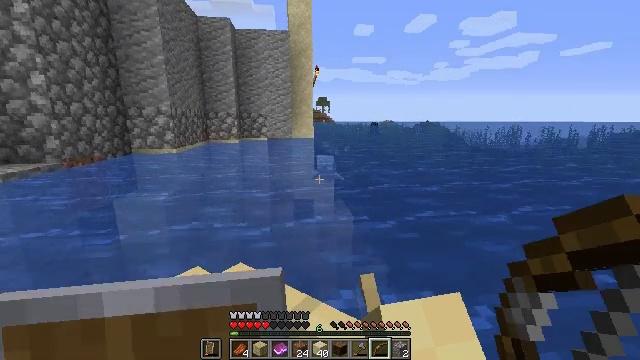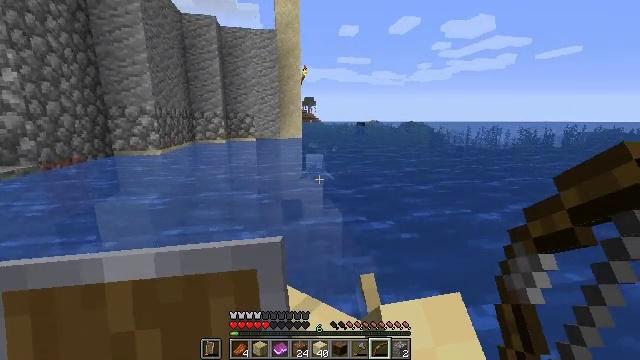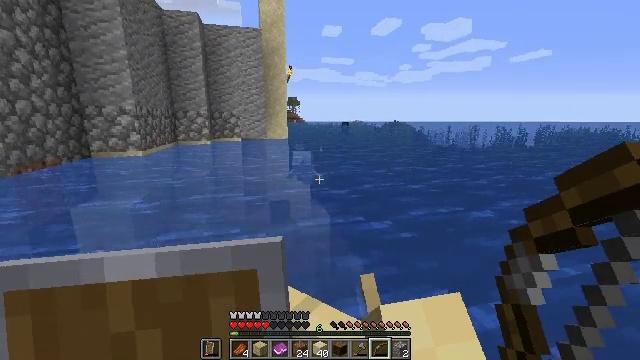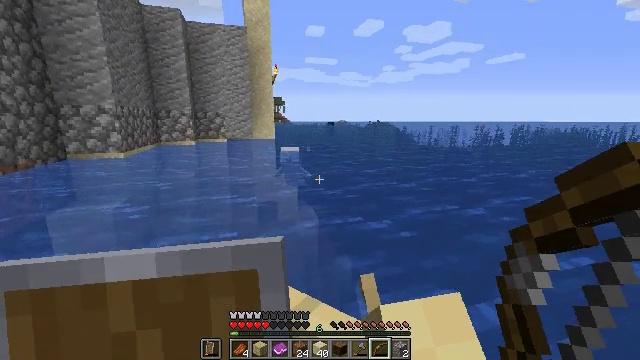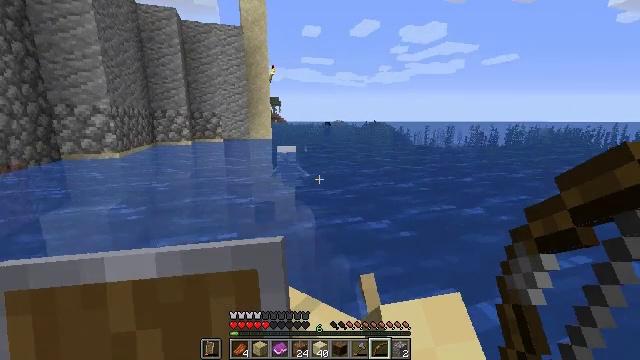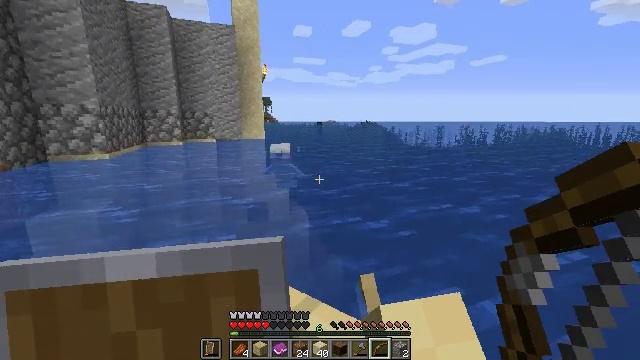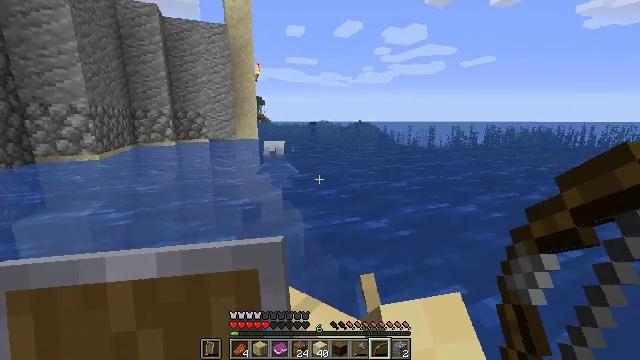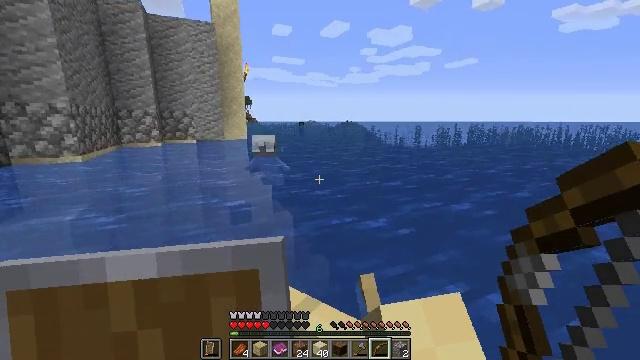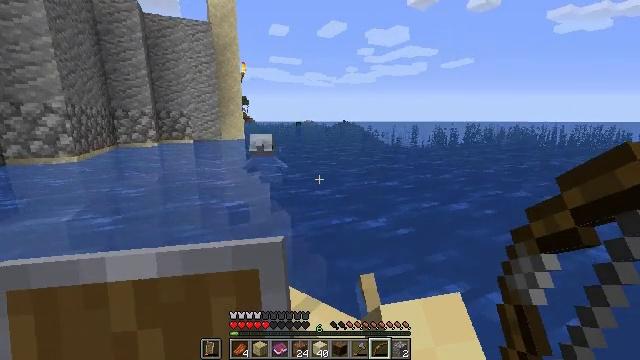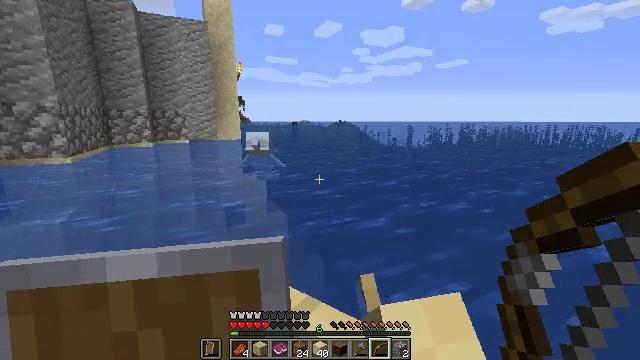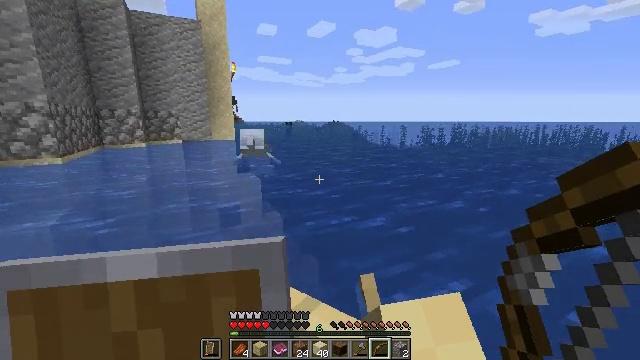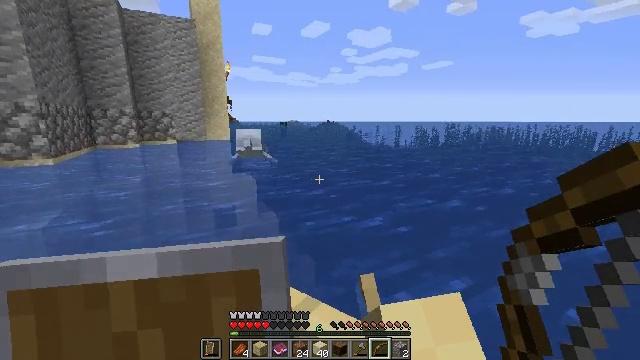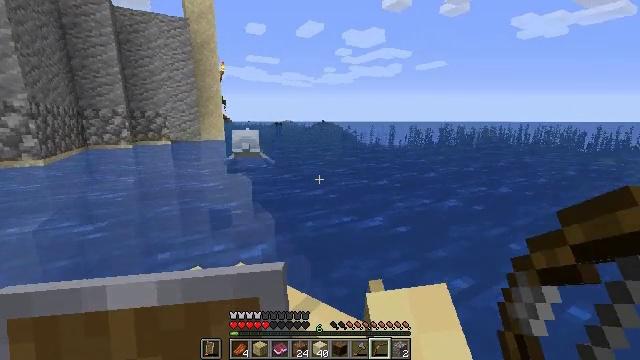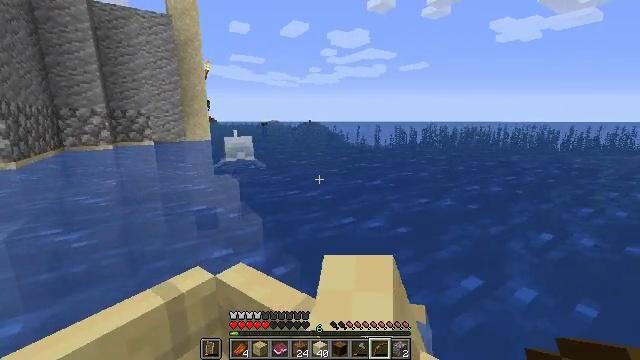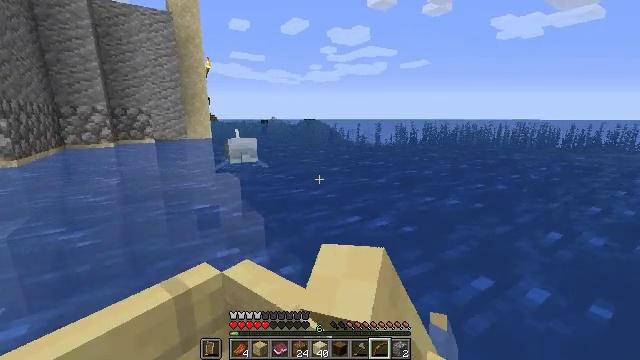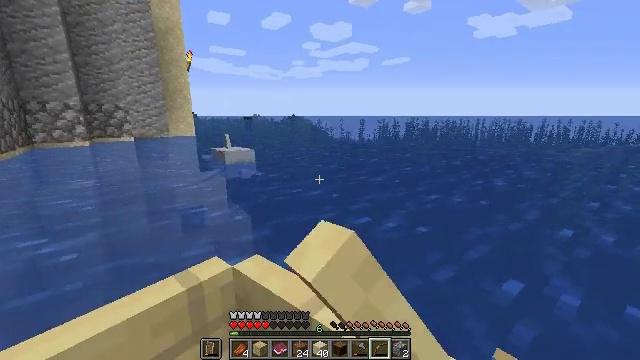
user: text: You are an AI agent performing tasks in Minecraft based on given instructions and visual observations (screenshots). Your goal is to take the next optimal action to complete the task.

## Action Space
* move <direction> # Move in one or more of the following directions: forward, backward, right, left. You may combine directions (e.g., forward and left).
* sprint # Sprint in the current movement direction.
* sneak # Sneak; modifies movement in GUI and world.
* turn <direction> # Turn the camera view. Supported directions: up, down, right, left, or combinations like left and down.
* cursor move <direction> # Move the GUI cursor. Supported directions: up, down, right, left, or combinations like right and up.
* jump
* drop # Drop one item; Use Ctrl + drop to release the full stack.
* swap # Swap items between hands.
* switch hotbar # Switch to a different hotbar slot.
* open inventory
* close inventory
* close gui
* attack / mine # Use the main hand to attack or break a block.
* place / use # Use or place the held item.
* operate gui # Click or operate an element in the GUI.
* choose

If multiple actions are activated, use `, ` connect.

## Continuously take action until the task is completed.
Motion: motion action
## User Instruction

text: Acquire packed ice by mining.
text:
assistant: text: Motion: no_op
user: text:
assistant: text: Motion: no_op
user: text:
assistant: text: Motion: no_op
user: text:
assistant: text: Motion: no_op
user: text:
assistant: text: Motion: no_op
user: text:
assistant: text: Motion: no_op
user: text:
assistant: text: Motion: no_op
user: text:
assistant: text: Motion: no_op
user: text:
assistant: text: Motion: no_op
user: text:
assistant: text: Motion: no_op
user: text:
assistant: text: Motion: move forward and move right
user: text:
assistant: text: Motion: move forward and move right
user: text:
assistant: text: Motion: move forward and move right
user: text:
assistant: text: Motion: move forward and move right, turn left
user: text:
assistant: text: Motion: turn left
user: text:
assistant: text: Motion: turn left
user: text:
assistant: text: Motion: no_op
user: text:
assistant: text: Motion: no_op
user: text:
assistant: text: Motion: no_op
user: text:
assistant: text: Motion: no_op
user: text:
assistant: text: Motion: turn left
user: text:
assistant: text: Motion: no_op
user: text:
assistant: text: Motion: turn down
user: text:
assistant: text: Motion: no_op
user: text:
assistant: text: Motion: turn down
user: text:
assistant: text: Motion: turn down
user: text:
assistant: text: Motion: turn right and down
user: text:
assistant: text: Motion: turn right and down
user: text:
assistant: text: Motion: turn right and down
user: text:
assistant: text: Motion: no_op